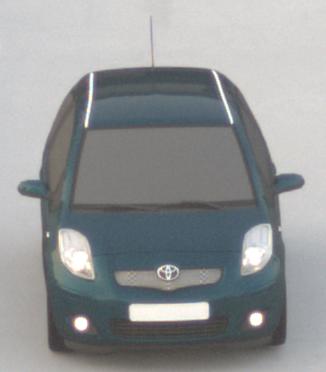
Make: Toyota
Model: Yaris 1.0
Detailed model: Yaris (XP13)
Model produced from: 2011/10
Model produced until: 2014/08
Doors: 3
Color: blue
Road condition: dry road
Daytime: sunrise or sunset
Contrast: low contrast